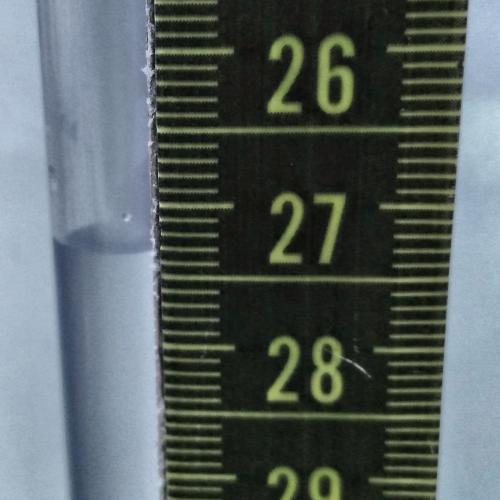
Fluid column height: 27.3 cm